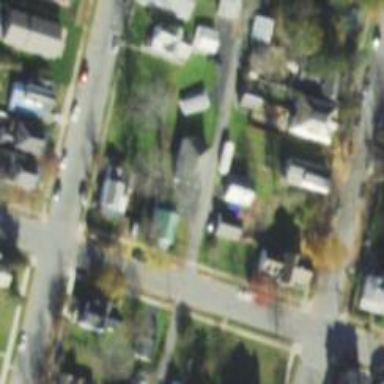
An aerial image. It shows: Alley classified as service road.